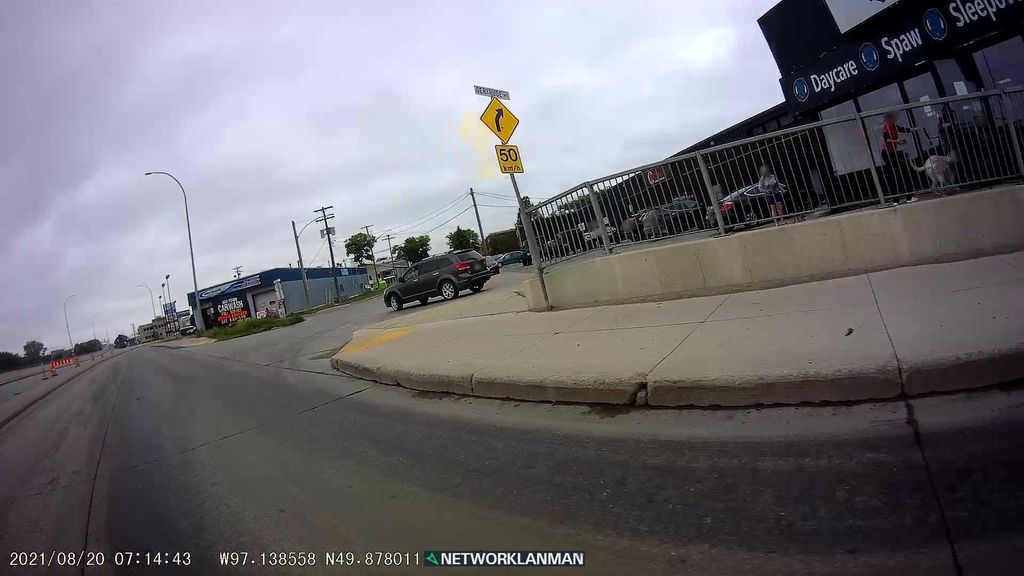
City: winnipeg